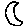
Label: moon